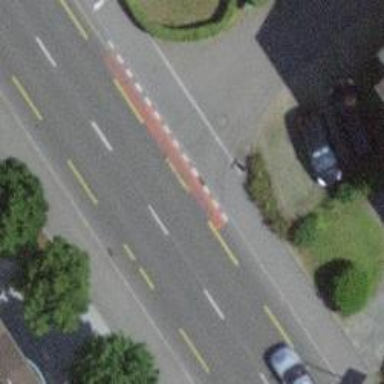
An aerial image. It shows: Sidewalk along the footway.